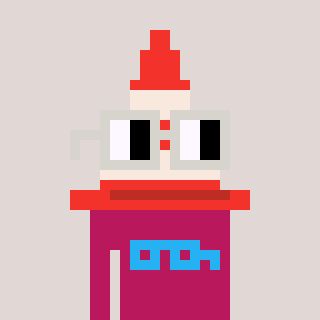
a pixel art character with square light gray glasses, a cone-shaped head and a darkpink-colored body on a warm background